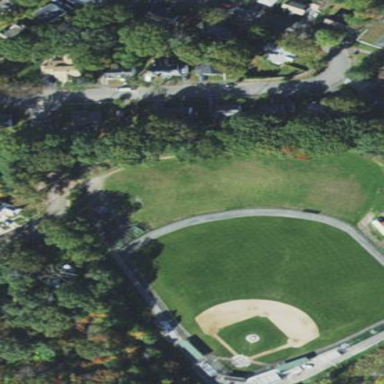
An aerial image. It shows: Baseball pitch for leisure land activities.